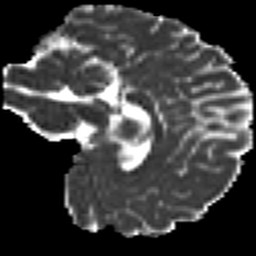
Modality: MD
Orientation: sagittal
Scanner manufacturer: siemens
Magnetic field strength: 3 T
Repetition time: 7.8 s
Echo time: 0.09 s